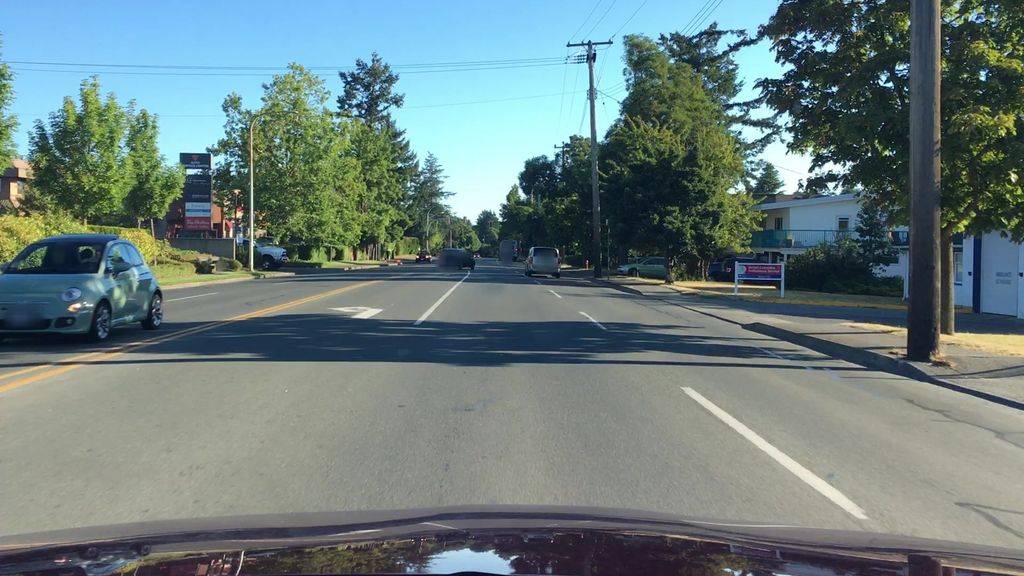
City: victoria